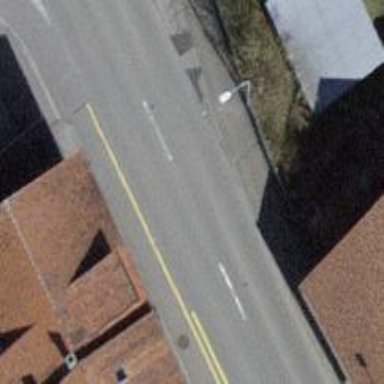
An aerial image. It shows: Tertiary road.